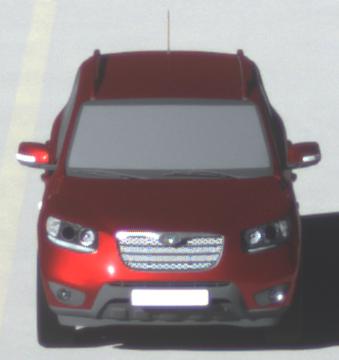
Make: Hyundai
Model: Santa Fe 2.4
Detailed model: Santa Fe (CM)
Model produced from: 2010/01
Model produced until: 2012/09
Doors: 5
Color: red
Road condition: dry road
Daytime: morning or afternoon
Contrast: high contrast